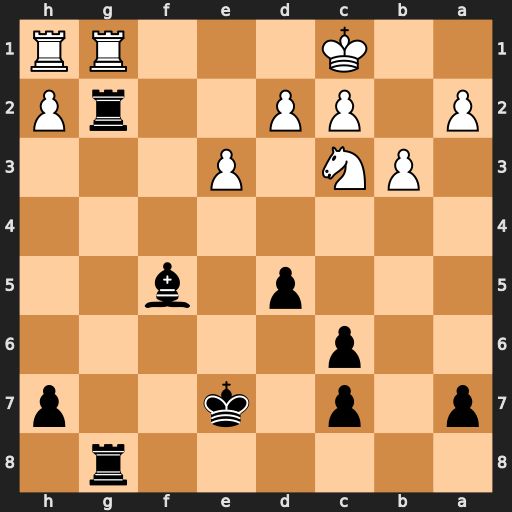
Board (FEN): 6r1/p1p1k2p/2p5/3p1b2/8/1PN1P3/P1PP2rP/2K3RR
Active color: b
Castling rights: -
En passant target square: -
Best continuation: Rxg1+ Rxg1 Rxg1+